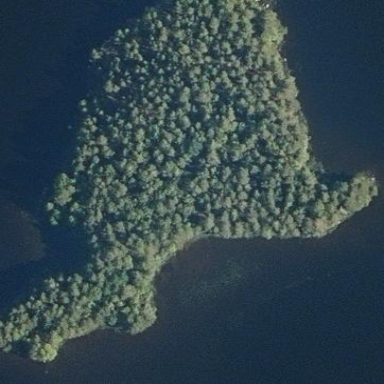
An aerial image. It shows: Islet covered with woodland.